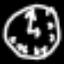
Label: clock